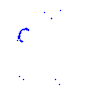
Particle: proton